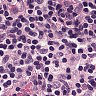
Metastatic tissue present: no